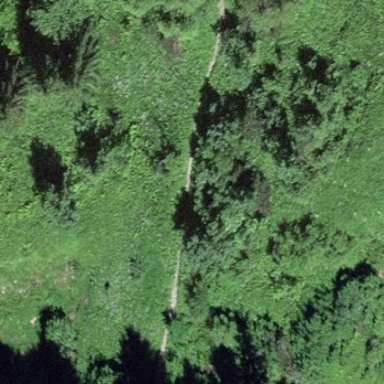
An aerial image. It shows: Patch of scrub vegetation.